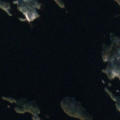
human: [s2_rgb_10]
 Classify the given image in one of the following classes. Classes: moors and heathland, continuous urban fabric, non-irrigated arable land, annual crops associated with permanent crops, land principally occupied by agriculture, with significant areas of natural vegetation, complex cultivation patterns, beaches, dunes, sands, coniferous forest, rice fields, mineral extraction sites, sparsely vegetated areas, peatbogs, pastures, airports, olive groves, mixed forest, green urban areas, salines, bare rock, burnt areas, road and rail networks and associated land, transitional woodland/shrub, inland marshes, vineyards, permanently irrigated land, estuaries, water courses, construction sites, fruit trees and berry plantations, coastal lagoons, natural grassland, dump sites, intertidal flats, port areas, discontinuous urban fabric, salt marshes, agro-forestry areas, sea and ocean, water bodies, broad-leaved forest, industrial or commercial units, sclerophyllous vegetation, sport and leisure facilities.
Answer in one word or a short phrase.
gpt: coniferous forest, mixed forest, water bodies